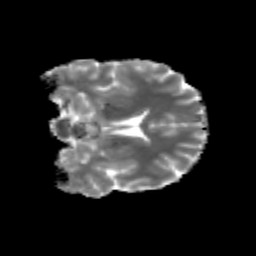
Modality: MD
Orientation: coronal
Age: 23
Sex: female
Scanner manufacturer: siemens
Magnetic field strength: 3 T
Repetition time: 3.5 s
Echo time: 0.125 s